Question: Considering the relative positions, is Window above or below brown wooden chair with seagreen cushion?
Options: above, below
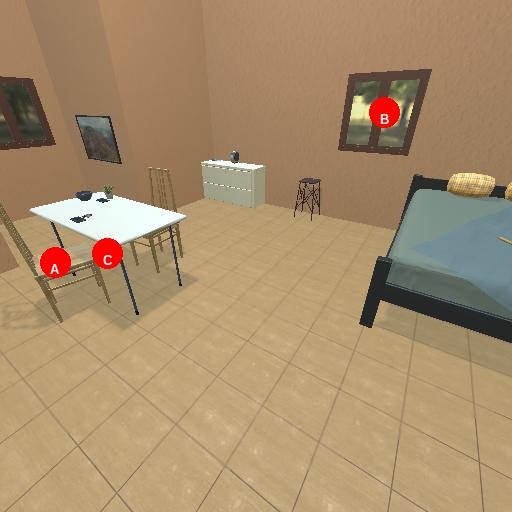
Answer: above